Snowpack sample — Rabbit Ears Pass, Jackson County, Colorado, USA (12/17/25, 1:08 PM MST)
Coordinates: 40.387, -106.625
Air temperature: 34 °F
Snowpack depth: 46 cm
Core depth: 20 cm
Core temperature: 24.8 °F
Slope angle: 6°, slope face: 165°
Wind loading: medium
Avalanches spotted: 0
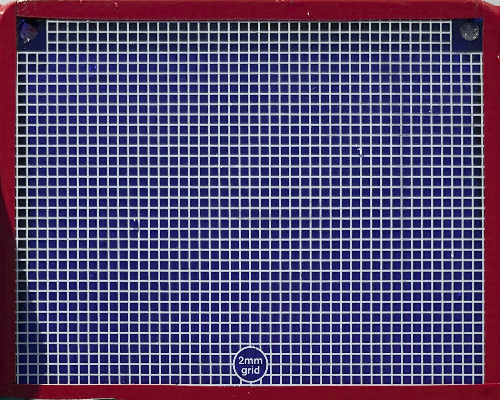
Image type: profile
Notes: No avalanches spotted nearby, although collected in a meadowy area with minimal risk on this face of the pass.